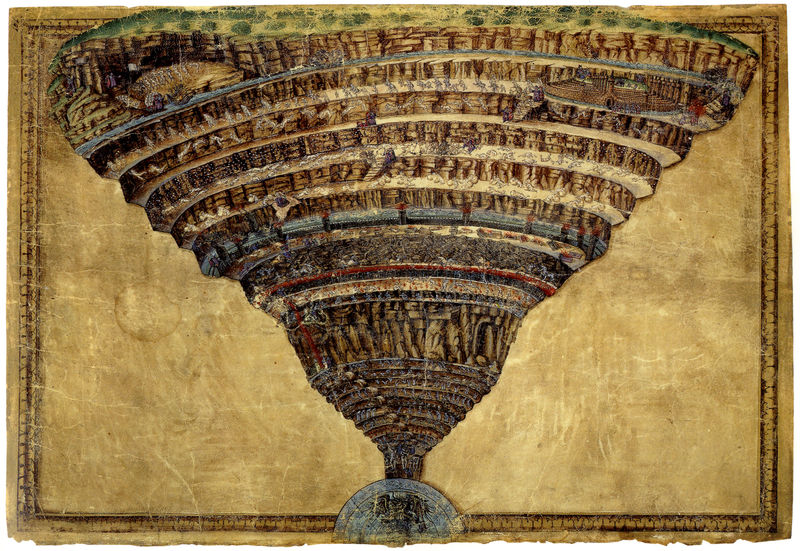
Titel: Die Göttliche Komödie. Inferno. Der Höllentrichter
Künstler: Sandro Botticelli
Standort: Rom
Institution: Biblioteca Apostolica Vaticana
Schlagwörter: berg, blau, dunkel, felsen, fuß, gemälde, himmel, schatten, wasser, weiß, dreieck, fluss, gelb, grün, menschen, ocker, stadt, braun, bunt, grau, hell, licht, schwarz, zeichnung, gras, rasen, rot, weg, wiese, beige, teppich, alt, wand, mensch, rahmen, schale, spitze, stein, steine, bild, öl, erde, figur, gold, kelch, blatt, pflanzen, theater, kreis, turm, vase, farbig, papier, rahmung, creme, farben, gebirge, mauer, formen, schichten, linien, rand, figuren, treppe, treppen, blue, people, red, religious, stairs, white, bordüre, green, old, painting, symbolism, yellow, brun, marron, vert, pattern, picture, tapestry, aufgang, brown, stufen, hoch, oben, unten, gang, buch, ringe, rechteck, kegel, scheibe, druck, schnitt, gebilde, stich, illustration, kreise, reihe, allegorie, darstellung, fleck, wasserfleck, halbkreis, sandfarben, pergament, fisch, strudel, hölle, teufel, heaven, rock, rocks, dante, struktur, boat, head, house, landscape, mountain, orange, water, tower, fresko, trichter, rampe, grass, view, zier, zierde, golden, pokal, schnecke, paper, pyramide, frame, color, welt, schief, sketch, drama, szenen, peinture, spirale, entwicklung, knüpfen, satan, kreisel, goldgrund, babel, sculpture, spiral, statue, konisch, descent, attribut, abstract, town, bund, marble, inferno, unterwelt, ebenen, city, verkehrt, mantle, brunelleschi, dessin, vermessung, colors, ground, statues, map, circle, spheres, maulwurf, buchmalerei, terre, turmbau, botticelli, bergbau, paradis, kopfüber, soil, work, hiroglyphen, globe, babylon, christian, entstehung, bbraun, enfer, tan, menschheit, page, round, mescnhen, sphären, göttliche komödie, poster, border, world, layers, ausgefranst, vergil, around, erdkern, mine, underground, earth, comedia, chart, weltkreis, cercles, desert, turm zu babel, kelchform, divina commedia, erdschichten, göttliche kommödie, göttliche komodie, höher, höllenkreise, höllentopografie, höllentrichter, invers, kopgüber, purgatorio, trichterartig, vasenförmig, cadre, icon, under, levels, tornado, inside, detailed, image, u-boot, chizen iza, head down, down, scheibenwelt, cheap, literature, demon, tunnel, chisel, sphere, card, parchment, papyrus, upside down, layer, core, confusing, climb, tureen, huge, whirl, bable, underworld, tourbillon, erkern, kopfstehend, grad, chandellier, ascent, reverse, whole, tunnels, townl, funnel, heiroglypics, crust, rich in detail